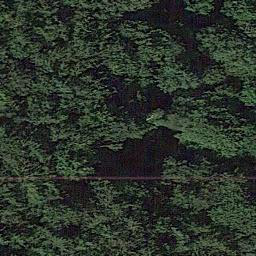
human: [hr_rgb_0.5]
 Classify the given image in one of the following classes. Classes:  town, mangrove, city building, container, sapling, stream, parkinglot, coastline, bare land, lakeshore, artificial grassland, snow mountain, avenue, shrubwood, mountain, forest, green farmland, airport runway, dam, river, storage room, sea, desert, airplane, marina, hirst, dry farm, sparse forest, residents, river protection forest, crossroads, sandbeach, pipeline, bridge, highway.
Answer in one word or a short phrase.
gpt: forest